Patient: sex M, age 62
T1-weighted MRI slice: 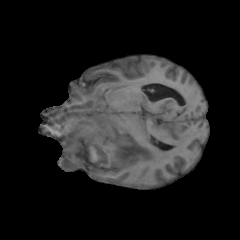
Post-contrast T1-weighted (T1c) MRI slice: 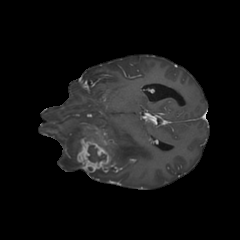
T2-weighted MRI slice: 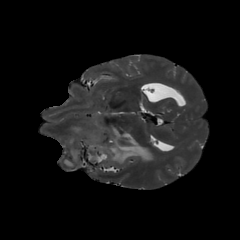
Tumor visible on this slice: yes
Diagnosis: Glioblastoma, IDH-wildtype
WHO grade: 4